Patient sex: F
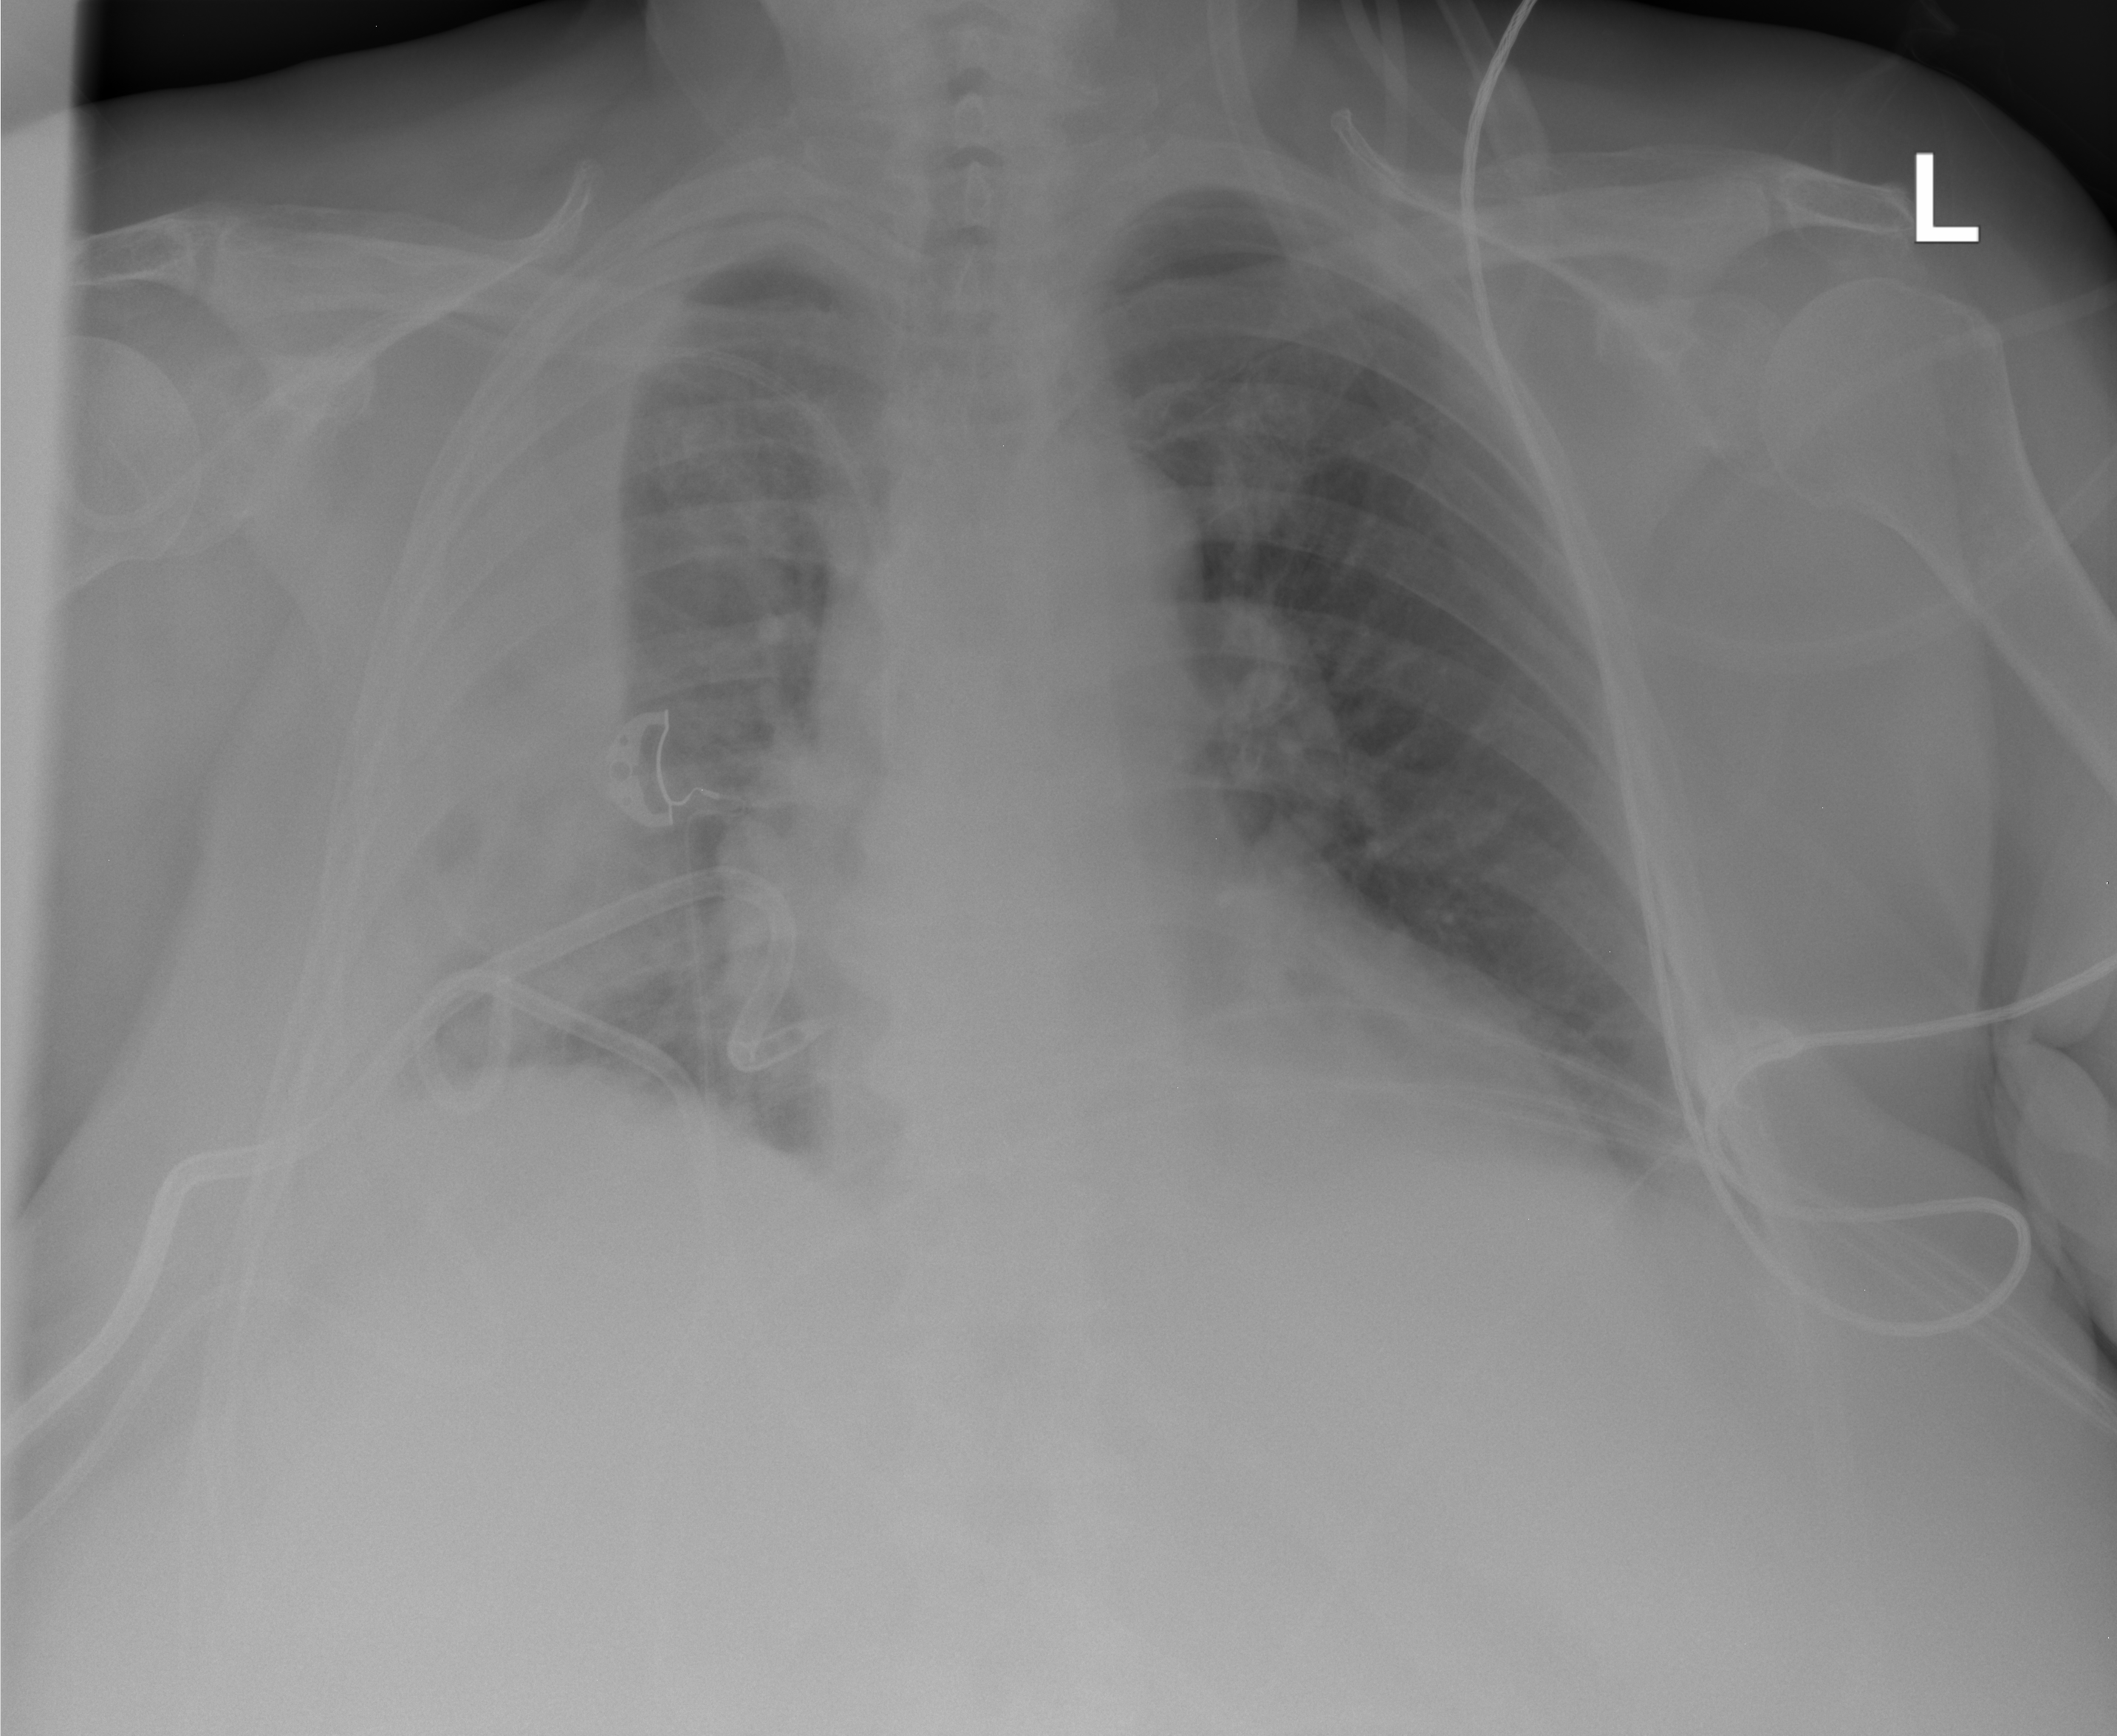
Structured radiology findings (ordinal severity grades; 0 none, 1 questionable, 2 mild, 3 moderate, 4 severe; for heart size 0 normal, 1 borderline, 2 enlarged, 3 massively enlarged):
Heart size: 0
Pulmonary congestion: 0
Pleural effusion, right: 3
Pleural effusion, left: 0
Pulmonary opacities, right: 0
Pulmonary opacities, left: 0
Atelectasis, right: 2
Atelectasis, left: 0